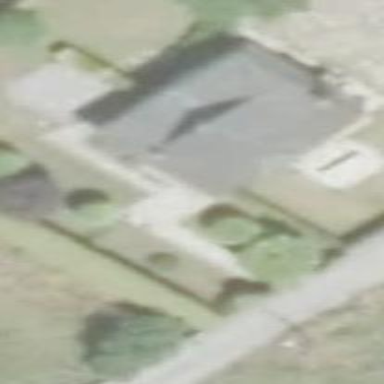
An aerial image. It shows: Simple and straightforward house.